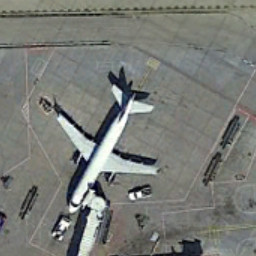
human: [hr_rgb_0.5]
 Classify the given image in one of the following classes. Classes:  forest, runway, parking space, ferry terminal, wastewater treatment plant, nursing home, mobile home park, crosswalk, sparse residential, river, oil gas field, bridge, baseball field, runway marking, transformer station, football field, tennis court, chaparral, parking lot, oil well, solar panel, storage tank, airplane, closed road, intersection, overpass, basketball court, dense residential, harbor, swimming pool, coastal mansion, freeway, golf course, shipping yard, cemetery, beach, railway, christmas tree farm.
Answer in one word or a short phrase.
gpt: airplane